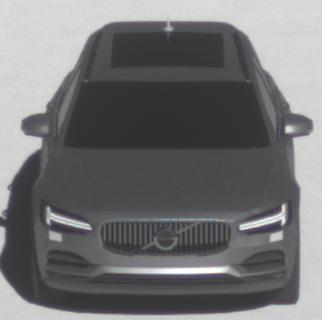
Make: Volvo
Model: V90
Detailed model: -
Model produced from: 2016
Model produced until: 2020
Doors: 5
Color: gray
Road condition: dry road
Daytime: morning or afternoon
Contrast: high contrast